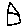
Label: house